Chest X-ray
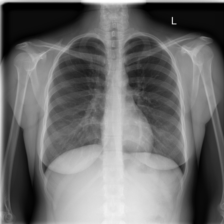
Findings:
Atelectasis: negative
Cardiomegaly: negative
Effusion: negative
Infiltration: negative
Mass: negative
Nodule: negative
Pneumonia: negative
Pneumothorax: negative
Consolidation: negative
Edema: negative
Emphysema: negative
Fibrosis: negative
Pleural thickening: negative
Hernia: negative